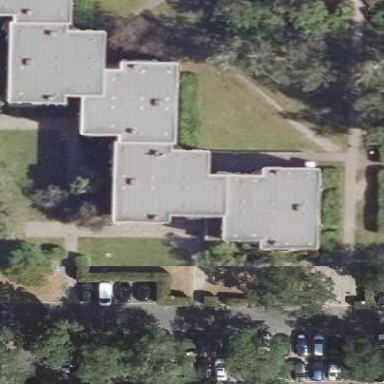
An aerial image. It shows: Apartment building with flat roof.